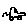
Label: car